Aerial crown-view tile of a tropical tree (Barro Colorado Island, Panama), acquired 20240918:
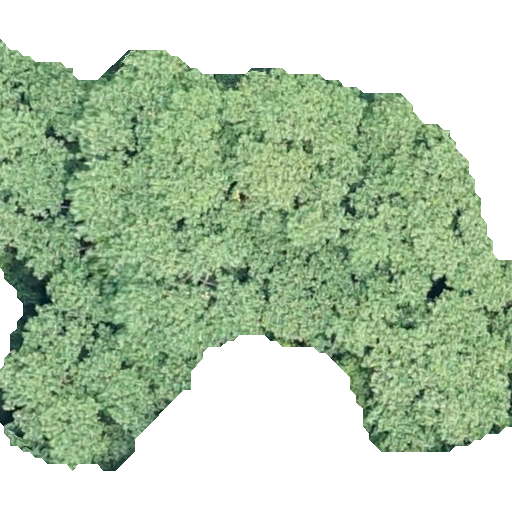
Species: Hieronyma alchorneoides
GBIF accepted scientific name: Hieronyma alchorneoides
Crown area: 301.526 m²